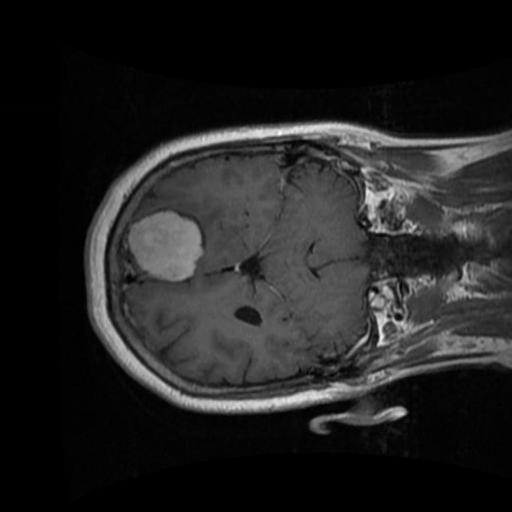
Label: brain_menin